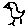
Label: bird